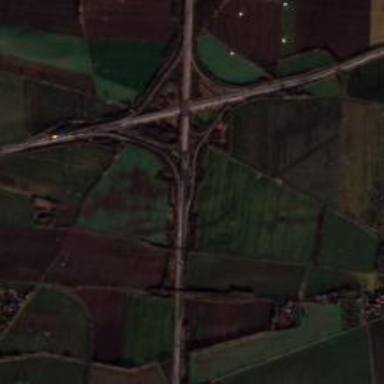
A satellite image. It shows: Motorway junction.